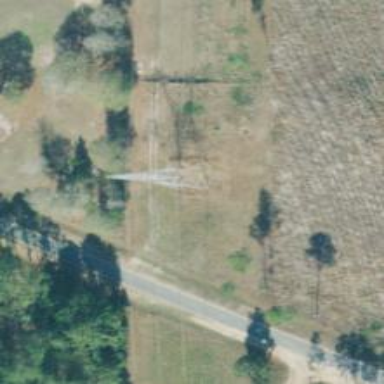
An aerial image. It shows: Lattice structure tower.